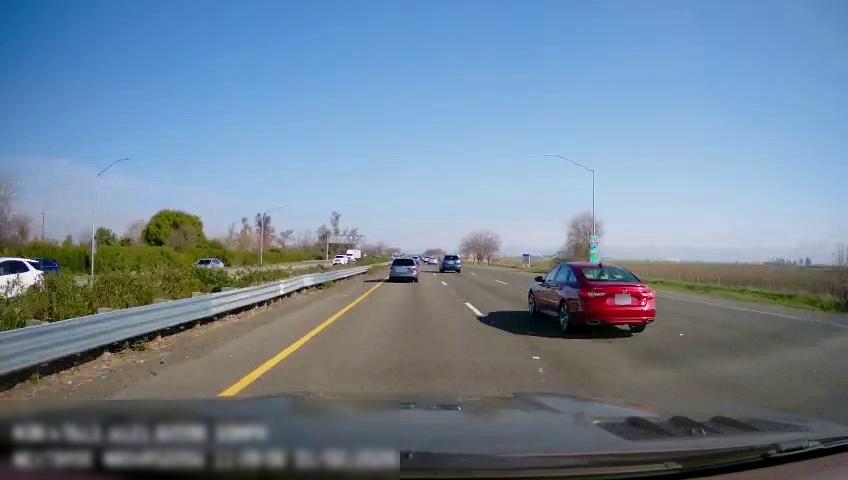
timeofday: Day
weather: Sunny
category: Drivable Space
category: Vehicles | SUV
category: Vehicles | Car
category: Vehicles | Car
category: Vehicles | Truck
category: Vehicles | SUV
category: Vehicles | SUV
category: Vehicles | Car
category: Vehicles | SUV
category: Lanes | Current Lane
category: Lanes | Current Lane
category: Lanes | Alternate Lane
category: Lanes | Alternate Lane
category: Traffic | Signs
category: Traffic | Signs
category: Traffic | Signs